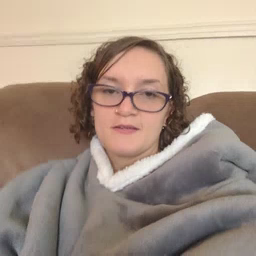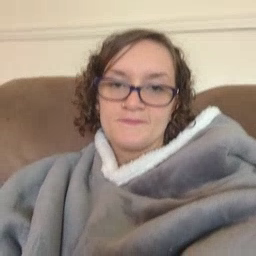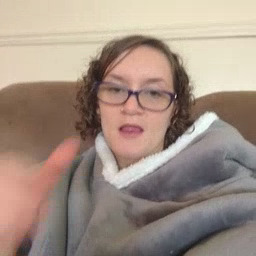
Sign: cow